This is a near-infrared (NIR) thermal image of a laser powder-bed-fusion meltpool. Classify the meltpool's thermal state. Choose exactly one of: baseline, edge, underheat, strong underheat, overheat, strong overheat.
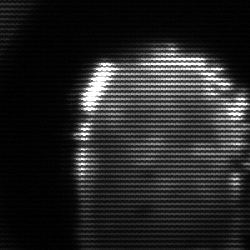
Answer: baseline